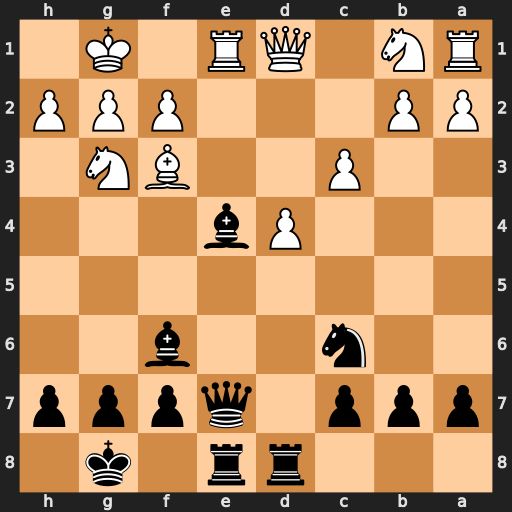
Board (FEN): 3rr1k1/ppp1qppp/2n2b2/8/3Pb3/2P2BN1/PP3PPP/RN1QR1K1
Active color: b
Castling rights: -
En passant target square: -
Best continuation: Bxf3 Rxe7 Bxd1